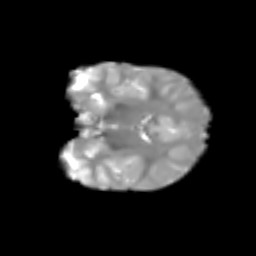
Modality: T2w
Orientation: coronal
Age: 6
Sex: female
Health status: healthy